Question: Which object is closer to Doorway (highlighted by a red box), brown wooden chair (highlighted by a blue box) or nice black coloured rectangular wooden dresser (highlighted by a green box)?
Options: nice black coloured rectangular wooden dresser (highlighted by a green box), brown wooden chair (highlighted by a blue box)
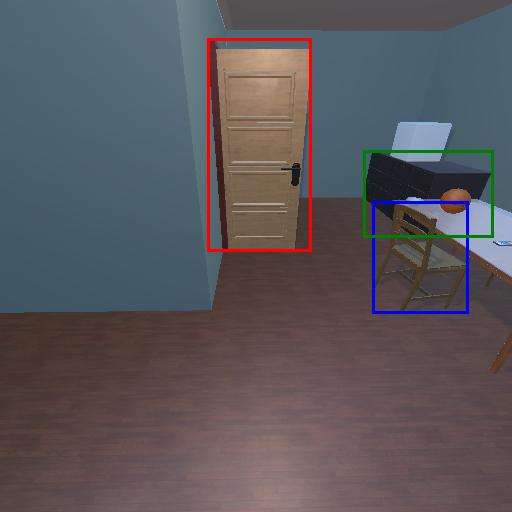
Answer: nice black coloured rectangular wooden dresser (highlighted by a green box)